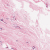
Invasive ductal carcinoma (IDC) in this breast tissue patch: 0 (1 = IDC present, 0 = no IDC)